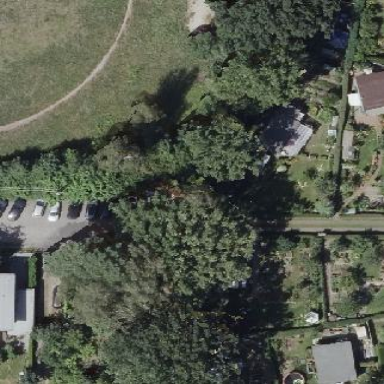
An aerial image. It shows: Plot in the allotments.